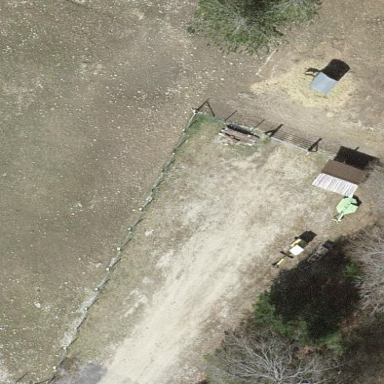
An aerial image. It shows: Fence.